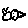
Label: bird